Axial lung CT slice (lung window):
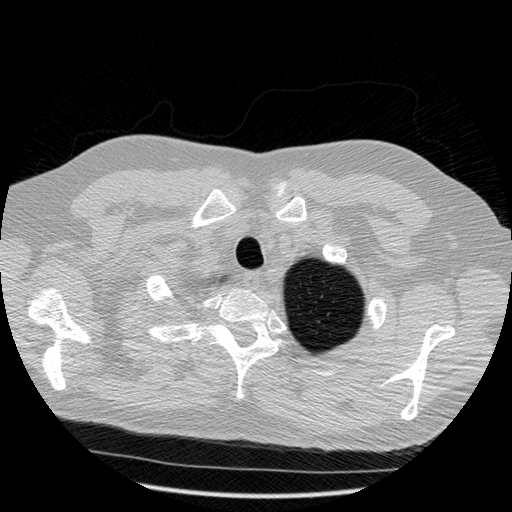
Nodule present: no